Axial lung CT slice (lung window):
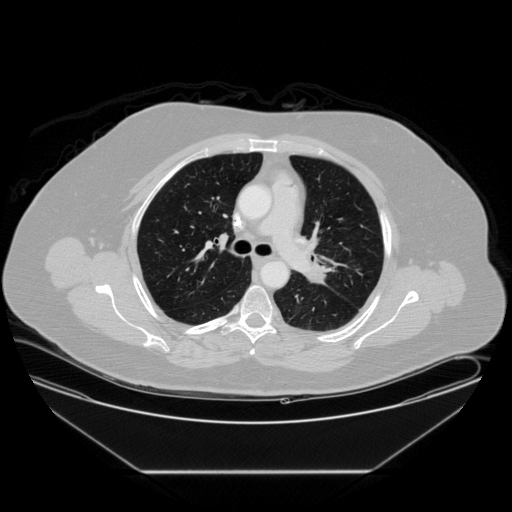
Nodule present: yes
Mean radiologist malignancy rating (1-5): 5